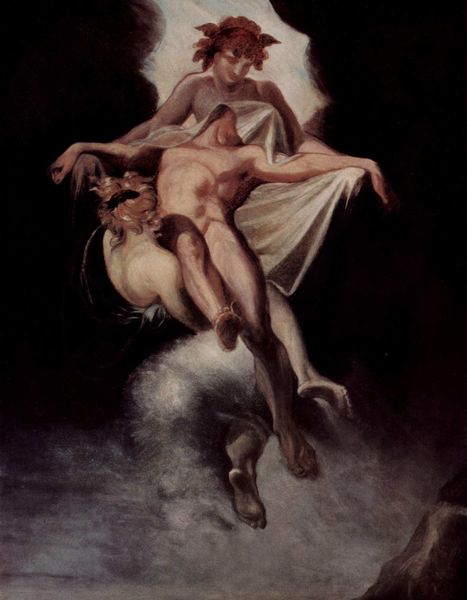
Titel: Der Schlaf und der Tod tragen den Körper des Sarpedon nach Lykien
Künstler: Johann Heinrich Füssli
Standort: Zürich.
Institution: Sammlung Haus Rechberg
Schlagwörter: akt, berg, blau, dunkel, felsen, fuß, gemälde, haut, himmel, kopf, körper, mann, nackt, schatten, umhang, wasser, weiß, wolken, frauen, menschen, braun, frau, grau, haar, hell, hintergrund, licht, männer, nacht, orange, rücken, schwarz, rot, tier, tuch, wolke, hochformat, symbolismus, blond, arme, barock, bibel, blass, falten, gesicht, leiche, mensch, schädel, stein, tod, tot, toter, tragen, bild, hände, öl, erde, kirche, rauch, gewand, haare, decke, drei, klassizismus, locken, rokoko, rosa, fliegen, engel, beine, bein, füße, schlafen, düster, fels, nebel, violett, luft, lciht, bauch, laken, knie, scham, fleisch, knochen, barfuss, nacktheit, blut, kreuz, bedeckt, schweben, raub, fliegend, haarkranz, allegorie, kranz, schein, jüngling, dunke, leintuch, christus, grab, jesus, leichentuch, leichnam, sohle, stigmata, alptraum, götter, muskel, faun, spreizen, religiös, grotte, bleich, löwe, heilig, durchbruch, maria, gekreuzigt, brustkorb, verdeckt, empor, erzengel, schwebend, gestreckt, christentum, dornenkrone, auferstehung, aufstieg, glieder, himmelfahrt, apotheose, gemäde, auferstehen, watte, wattig, carravaggio, getragen, entführen, mär, hingabe flug wolken nackt aufstieg bacchus